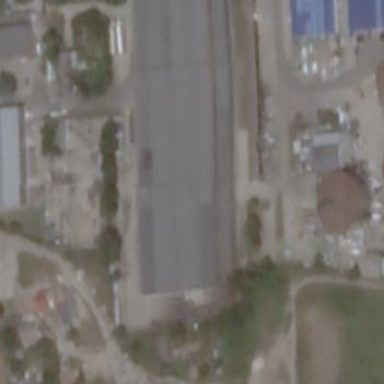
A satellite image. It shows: Warehouse building.